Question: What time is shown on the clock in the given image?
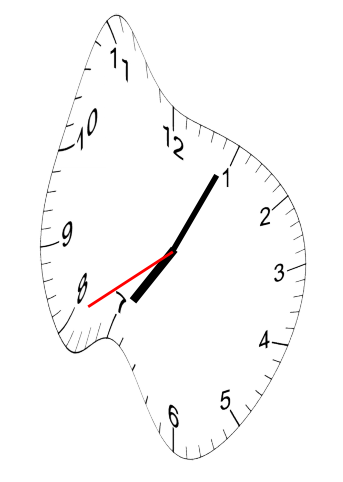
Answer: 07:04:40